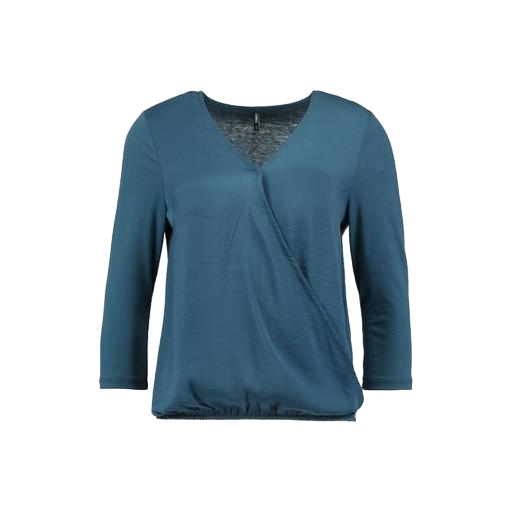
blue v-neck top only macy, green three-quarter-sleeve top only macy, blue v-neck t-shirt only macy, white background